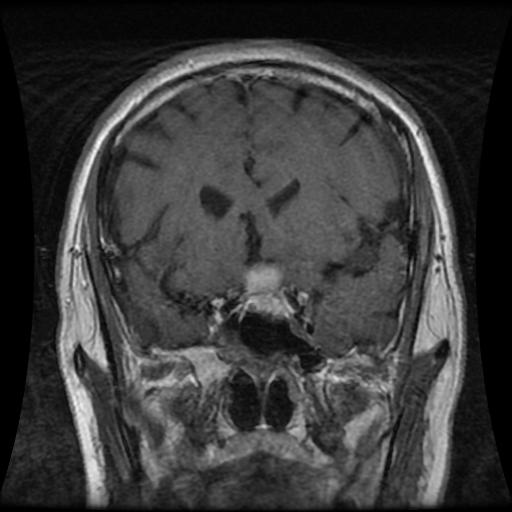
Label: pituitary